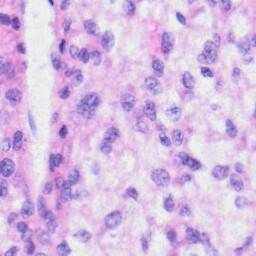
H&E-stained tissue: Liver